Question: I would like to create a shape like this in Qt:

Here is the piece of the code (Basically draws a rectangle and draws an arc over it):
'''
QPainterPath groupPath;
QPen pen;
pen.setCosmetic(true);
groupPath.moveTo(60.0, 40.0);
groupPath.arcTo(40.0, 35.0, 40.0, 10.0, 180.0, 180.0);
groupPath.moveTo(40.0, 40.0);
groupPath.lineTo(40.0, 80.0);
groupPath.arcTo(40.0, 75.0, 40.0, 10.0, 0.0, 180.0);
groupPath.arcTo(40.0, 75.0, 40.0, 10.0, 0.0, 180.0);
groupPath.lineTo(80.0, 80.0);
groupPath.lineTo(80.0, 40.0);
groupPath.closeSubpath();
//setFixedSize(135, 80);
QPainter painter(this);
painter.setPen(pen);
painter.drawPath(groupPath);
'''
The code creates top and bottom bendings, but I was unable to create left and right ones. Is there another way to do this? I saw Clipping, but not sure if it will work.
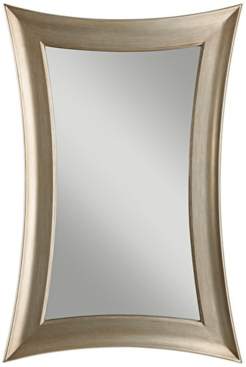
Answer: here is an approximation
'''
auto convexRect = <URL> {
const int K = 20;
QPoint
tl = r.topLeft(), tr = r.topRight(), bl = r.bottomLeft(), br = r.bottomRight(),
dy(0, K), dx(K, 0);
pp.moveTo(tl);
pp.cubicTo(tl + dy, tr + dy, tr);
pp.cubicTo(tr - dx, br - dx, br);
pp.cubicTo(br - dy, bl - dy, bl);
pp.cubicTo(bl + dx, tl + dx, tl);
};
QPainterPath pp;
QRect r(0, 0, 200, 600);
convexRect(pp, r);
convexRect(pp, r.adjusted(20, 20, -20, -20));
'''
yields

Maybe you can get better result scaling a convex rect, instead of redefining it.